Question: I am trying to figure out what settings for the UIImageView below will work with all device sizes.
I'm getting no luck with every combination I've tried.
Here's the .xib:

When I run this on a 4" the image is shifted down much lower from the top label and the buttons stay put.
I have the top label set to Top, tried Aspect Fit/Fill for it as well, didn't change anything. Seems to be an issue with the UIImageView. Also saw someone mention try clip subviews, have that selected, still can't keep it the same size and orientation when going back and forth from 3.5" to 4" iphone on device and simulator.
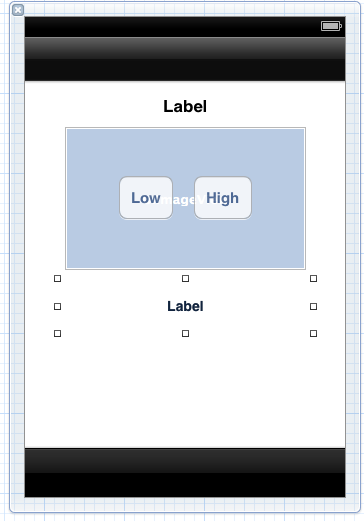
Answer: Hope this helps, in your case you should keep it to the default setting, no change required..